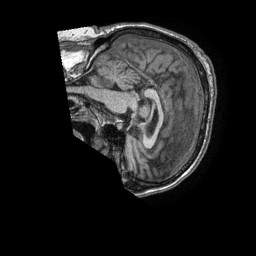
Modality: T1w
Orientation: sagittal
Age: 66
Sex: male
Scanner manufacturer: philips
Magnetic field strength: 1.5 T
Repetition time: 0.007082 s
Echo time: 0.00321 s